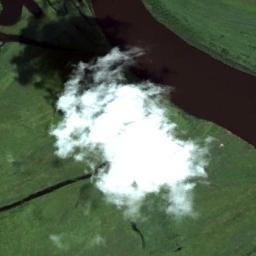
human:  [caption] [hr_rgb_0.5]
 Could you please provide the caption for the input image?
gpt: A copious cloud of white clouds floated over the farmland .

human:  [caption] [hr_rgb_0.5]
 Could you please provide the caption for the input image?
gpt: The white cloud is above green land and a river .

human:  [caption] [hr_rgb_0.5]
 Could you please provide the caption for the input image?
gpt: The clouds are in the air and the clouds are cast on the green and brown intersecting ground .

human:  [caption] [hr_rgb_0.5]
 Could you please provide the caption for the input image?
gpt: The cumulus clouds are located above the land covered by dense vegetation and a river goes the land .

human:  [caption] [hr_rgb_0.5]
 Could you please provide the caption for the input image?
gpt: One piece of thick white cloud over a green land .